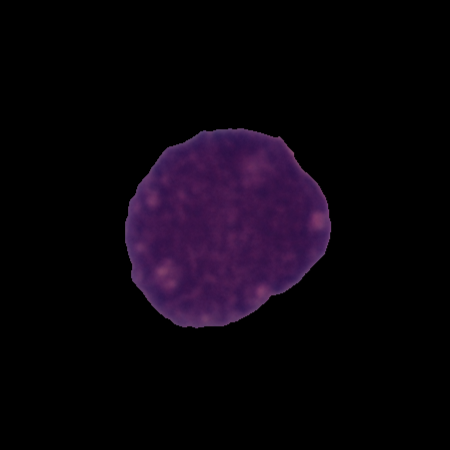
Label: cancer